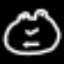
Label: frog